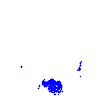
Particle: electron